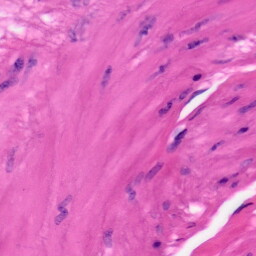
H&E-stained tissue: Skin